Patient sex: F
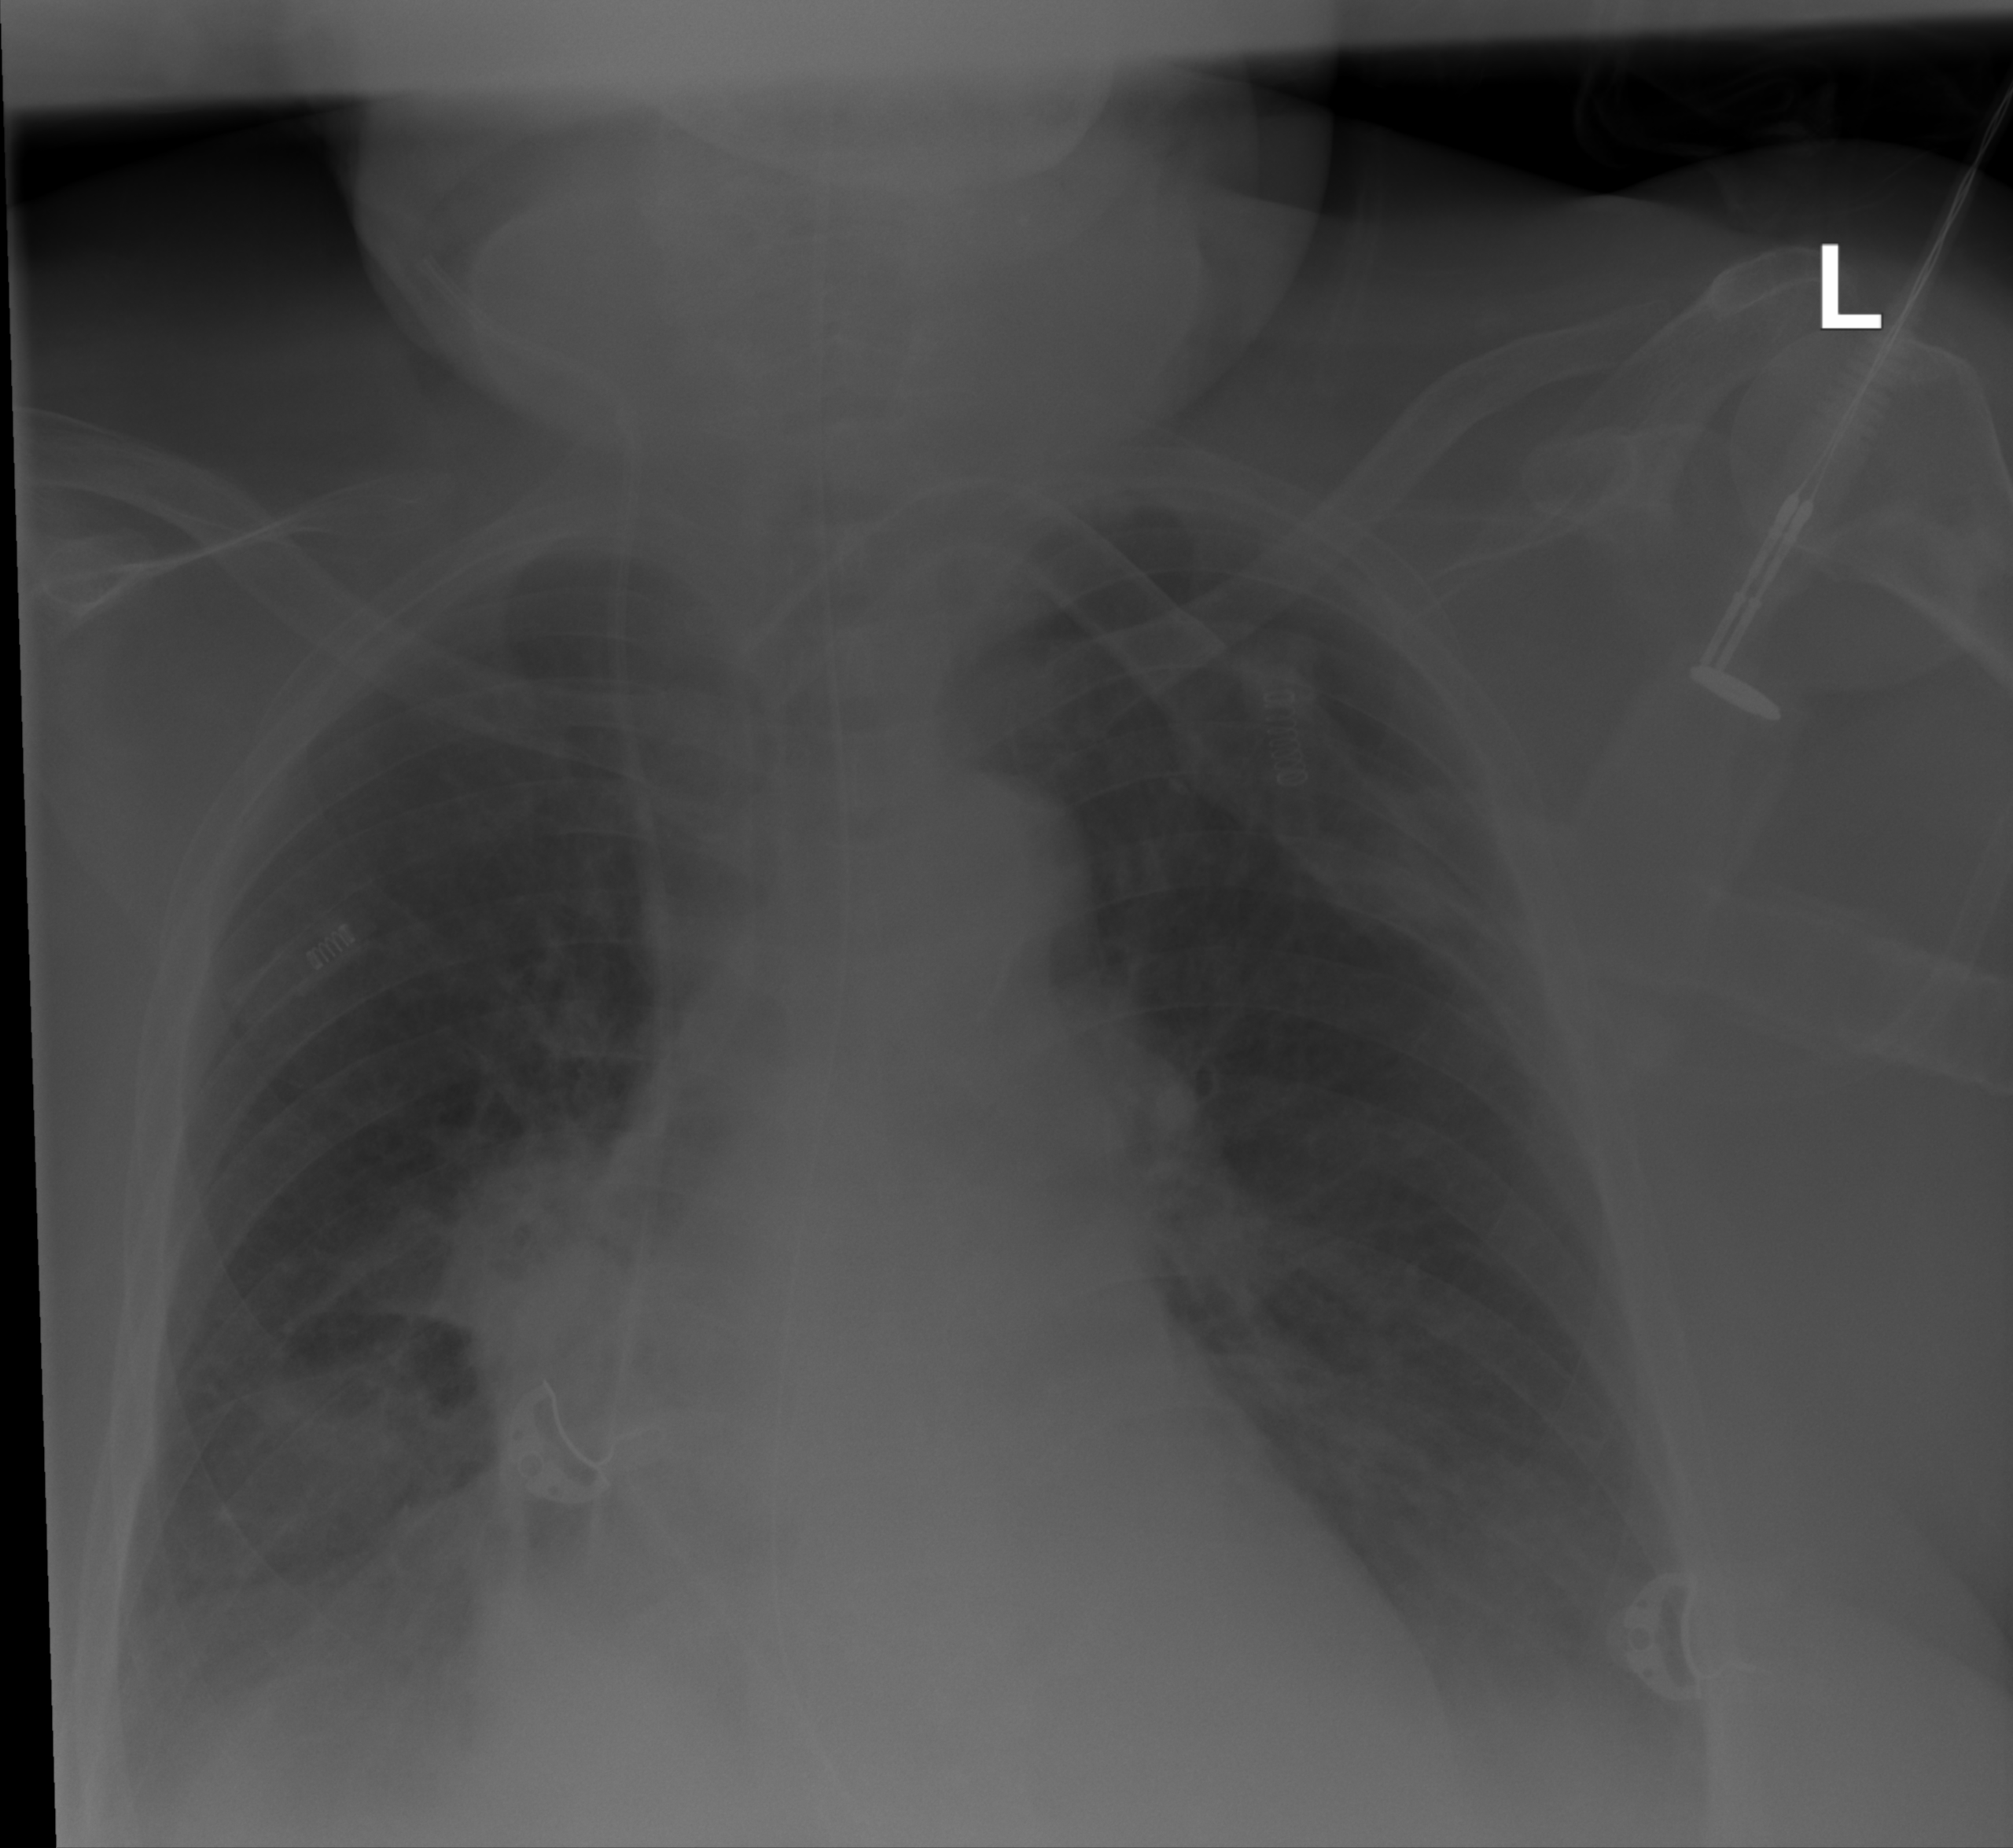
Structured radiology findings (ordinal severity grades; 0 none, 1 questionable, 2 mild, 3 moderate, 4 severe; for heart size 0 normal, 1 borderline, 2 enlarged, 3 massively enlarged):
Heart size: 2
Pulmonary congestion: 0
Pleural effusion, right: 2
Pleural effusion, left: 2
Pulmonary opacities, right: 2
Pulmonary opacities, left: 0
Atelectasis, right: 2
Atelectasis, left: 2